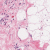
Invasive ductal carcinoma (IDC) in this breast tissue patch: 0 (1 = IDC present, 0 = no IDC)